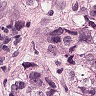
Metastatic tissue present: yes